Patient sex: M
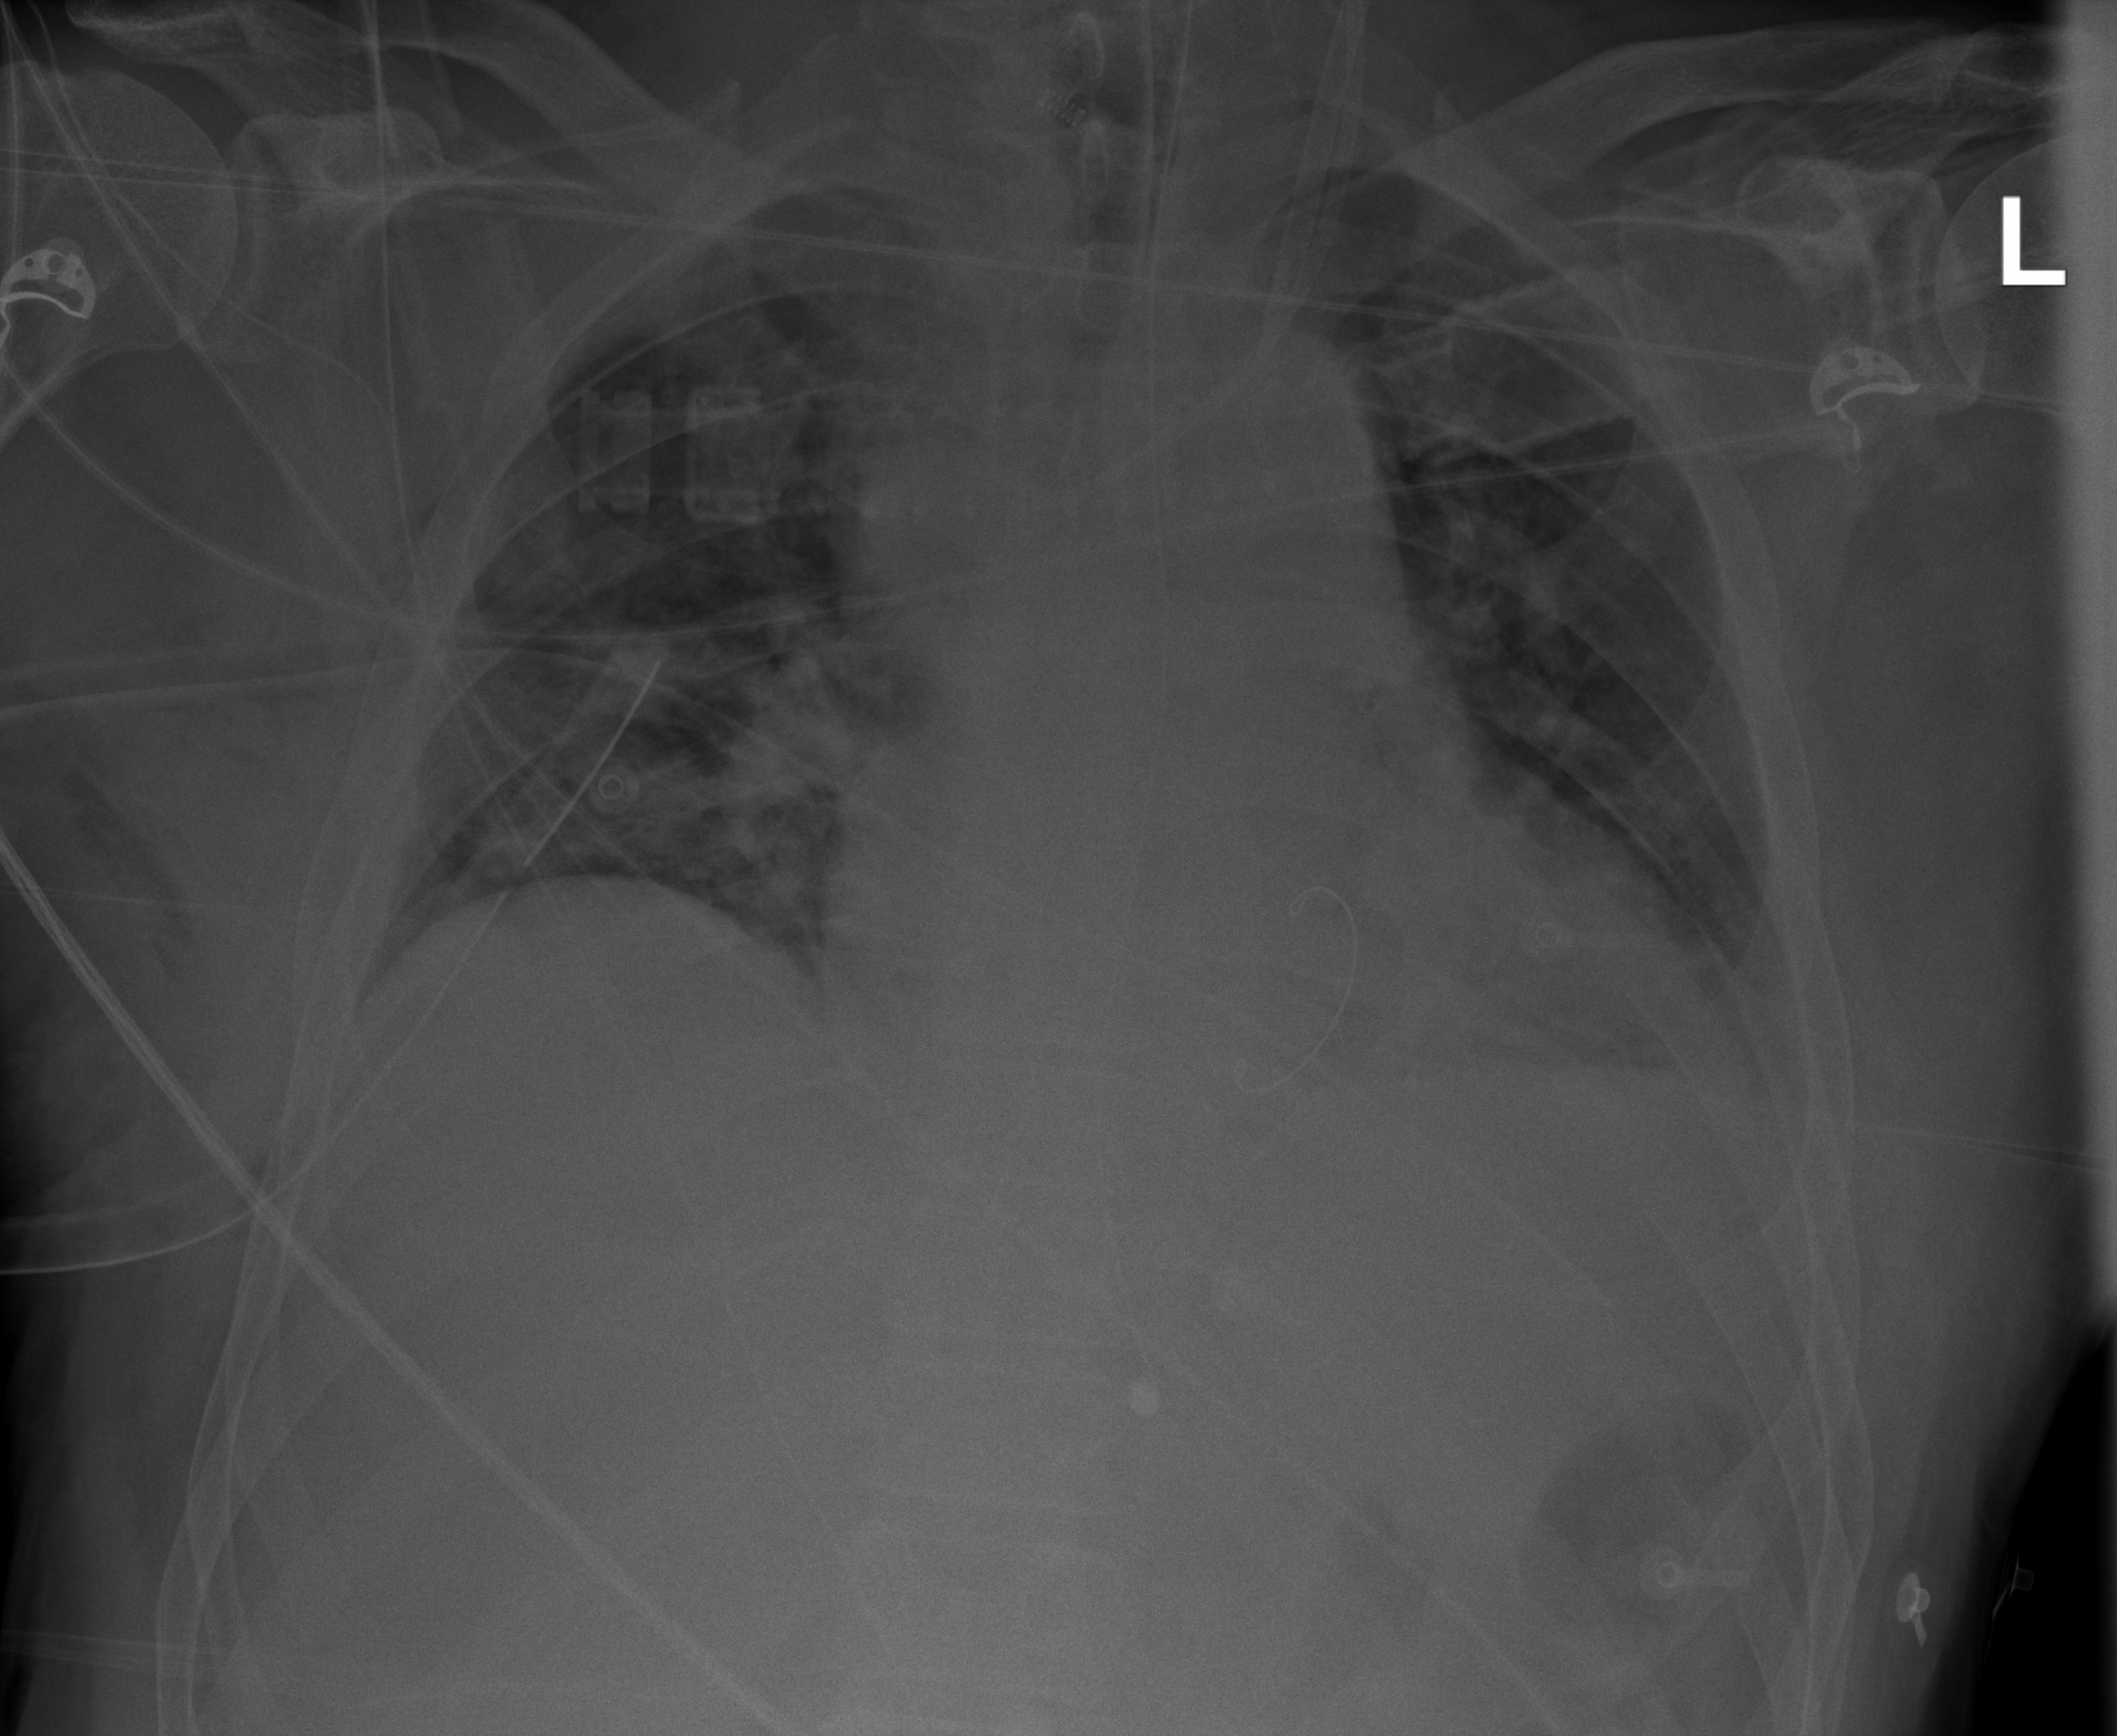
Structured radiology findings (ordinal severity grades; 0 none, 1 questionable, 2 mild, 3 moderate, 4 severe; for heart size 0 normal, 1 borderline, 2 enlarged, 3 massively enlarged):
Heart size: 1
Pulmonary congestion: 2
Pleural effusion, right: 0
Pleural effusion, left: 1
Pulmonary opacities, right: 0
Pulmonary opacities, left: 0
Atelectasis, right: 0
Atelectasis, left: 1